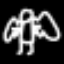
Label: angel